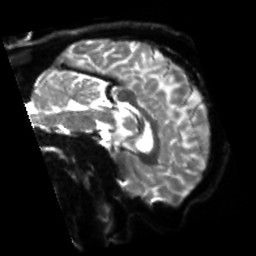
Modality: sbref
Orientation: sagittal
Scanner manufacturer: siemens
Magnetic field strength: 3 T
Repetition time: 4 s
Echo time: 0.0594 s